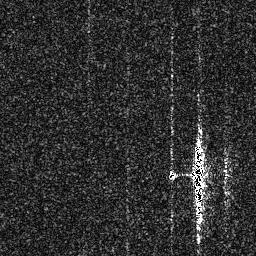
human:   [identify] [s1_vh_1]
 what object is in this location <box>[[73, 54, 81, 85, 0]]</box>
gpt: <ref>1 medium ship at the bottom right</ref>